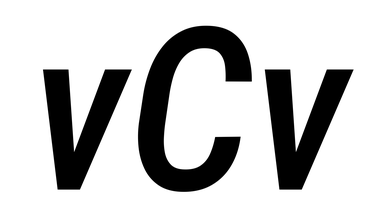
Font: Roboto-Italic_Condensed_Medium_Italic